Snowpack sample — Loveland Pass, Silver Plume, Colorado, USA (1/12/25, 11:40 AM MST)
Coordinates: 39.66, -105.88
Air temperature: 7 °F
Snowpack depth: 140 cm
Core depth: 10 cm
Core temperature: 41 °F
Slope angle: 11°, slope face: 30°
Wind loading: high
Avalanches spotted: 2
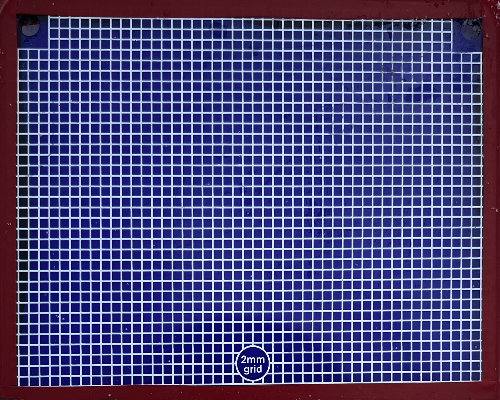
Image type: profile
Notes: Pilot using slightly modified coring method that took too large segment for snow profile picturing, advised not to use in higher level models. Two avalanche on south face nearby, partially cloudy with light snow in the last 24 hours. Lots of wind loading on eastern features.